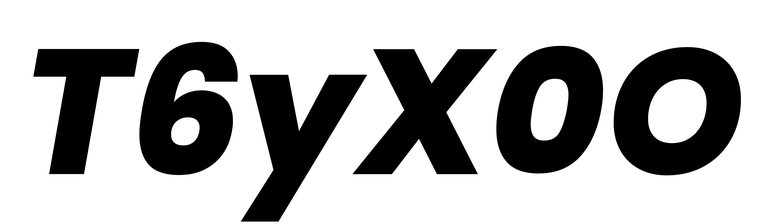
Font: Poppins-ExtraBoldItalic